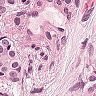
Metastatic tissue present: yes